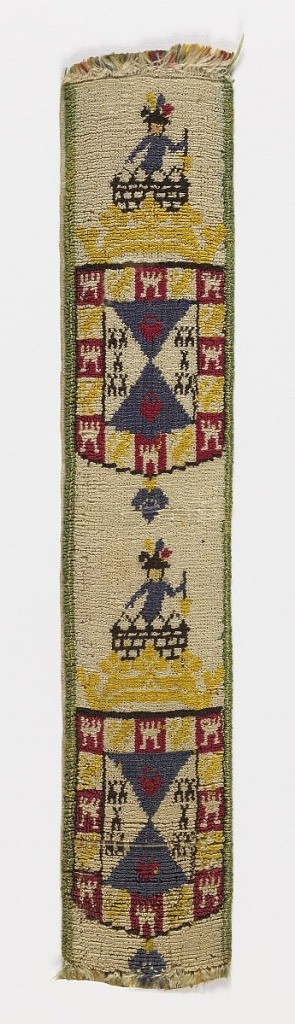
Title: Trimming
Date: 18th century
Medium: White and colored silk in uncut velvet weave.
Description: Shield with compartments, each containing a device, crown, and as a crest, a half-figure wearing a plumed hat.  In red, blue, yellow on white.